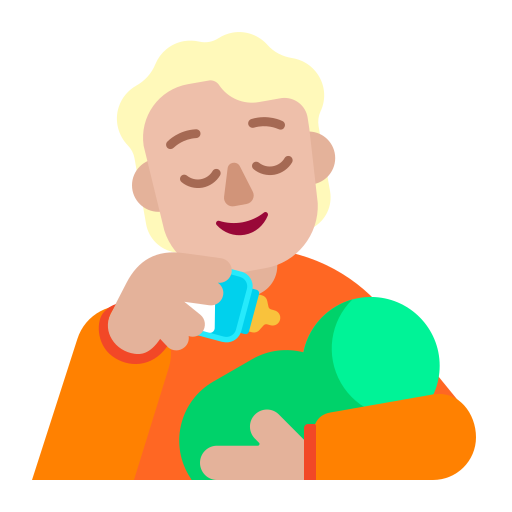
person feeding baby flat  light